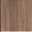
Piece: xx